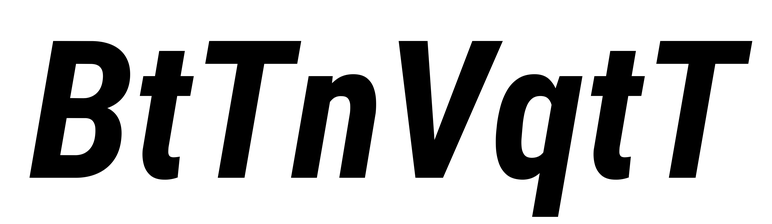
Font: Roboto-Italic_Condensed_Bold_Italic